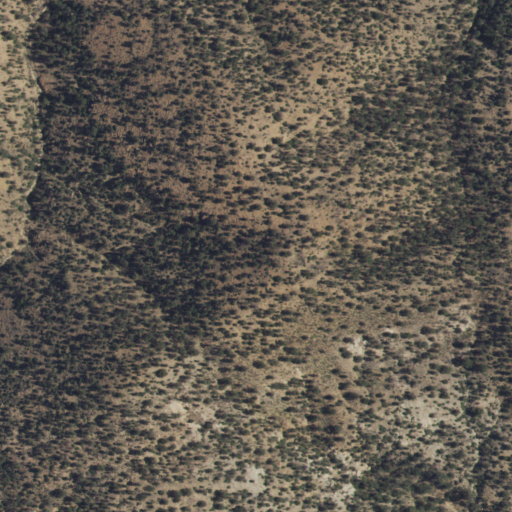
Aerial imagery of mountains in New Mexico named Big Burro Mountains containing shrub and evergreen forest